Question: I have the following Treeview with the check boxes

As you can see GEAR is the root node of several gears nodes. what I want to do is when i uncheck a gear node the root node GEAR must be set to indetermined, How do i do that?
thanks
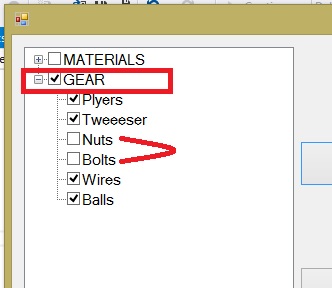
Answer: You can't do that as far as I know using the standard treeview, but you can do owner drawn style.
1. set DrawMode property to OwnerDrawAll
2. then using DrawNode event, add your code to draw anything you want
or to assign an ImageList in the TreeView,and change the image index according to the state of the tree node. Here is a sample ():
<URL>